Field crop: maize
Growth stage: 2
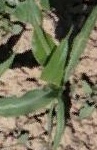
Species: maize